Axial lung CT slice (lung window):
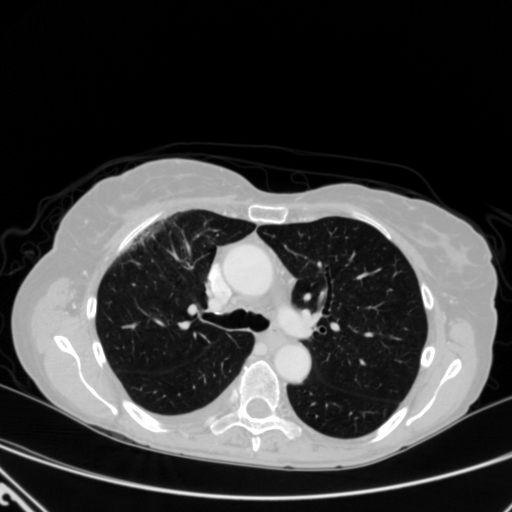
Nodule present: no